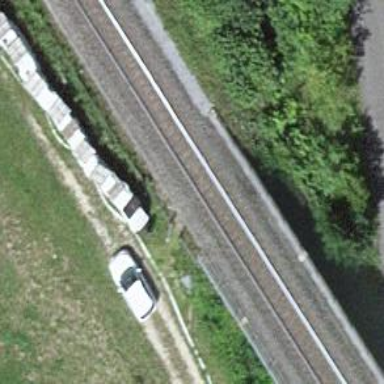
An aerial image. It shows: Single railway track with electrification through contact line.